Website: home-depot
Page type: payment
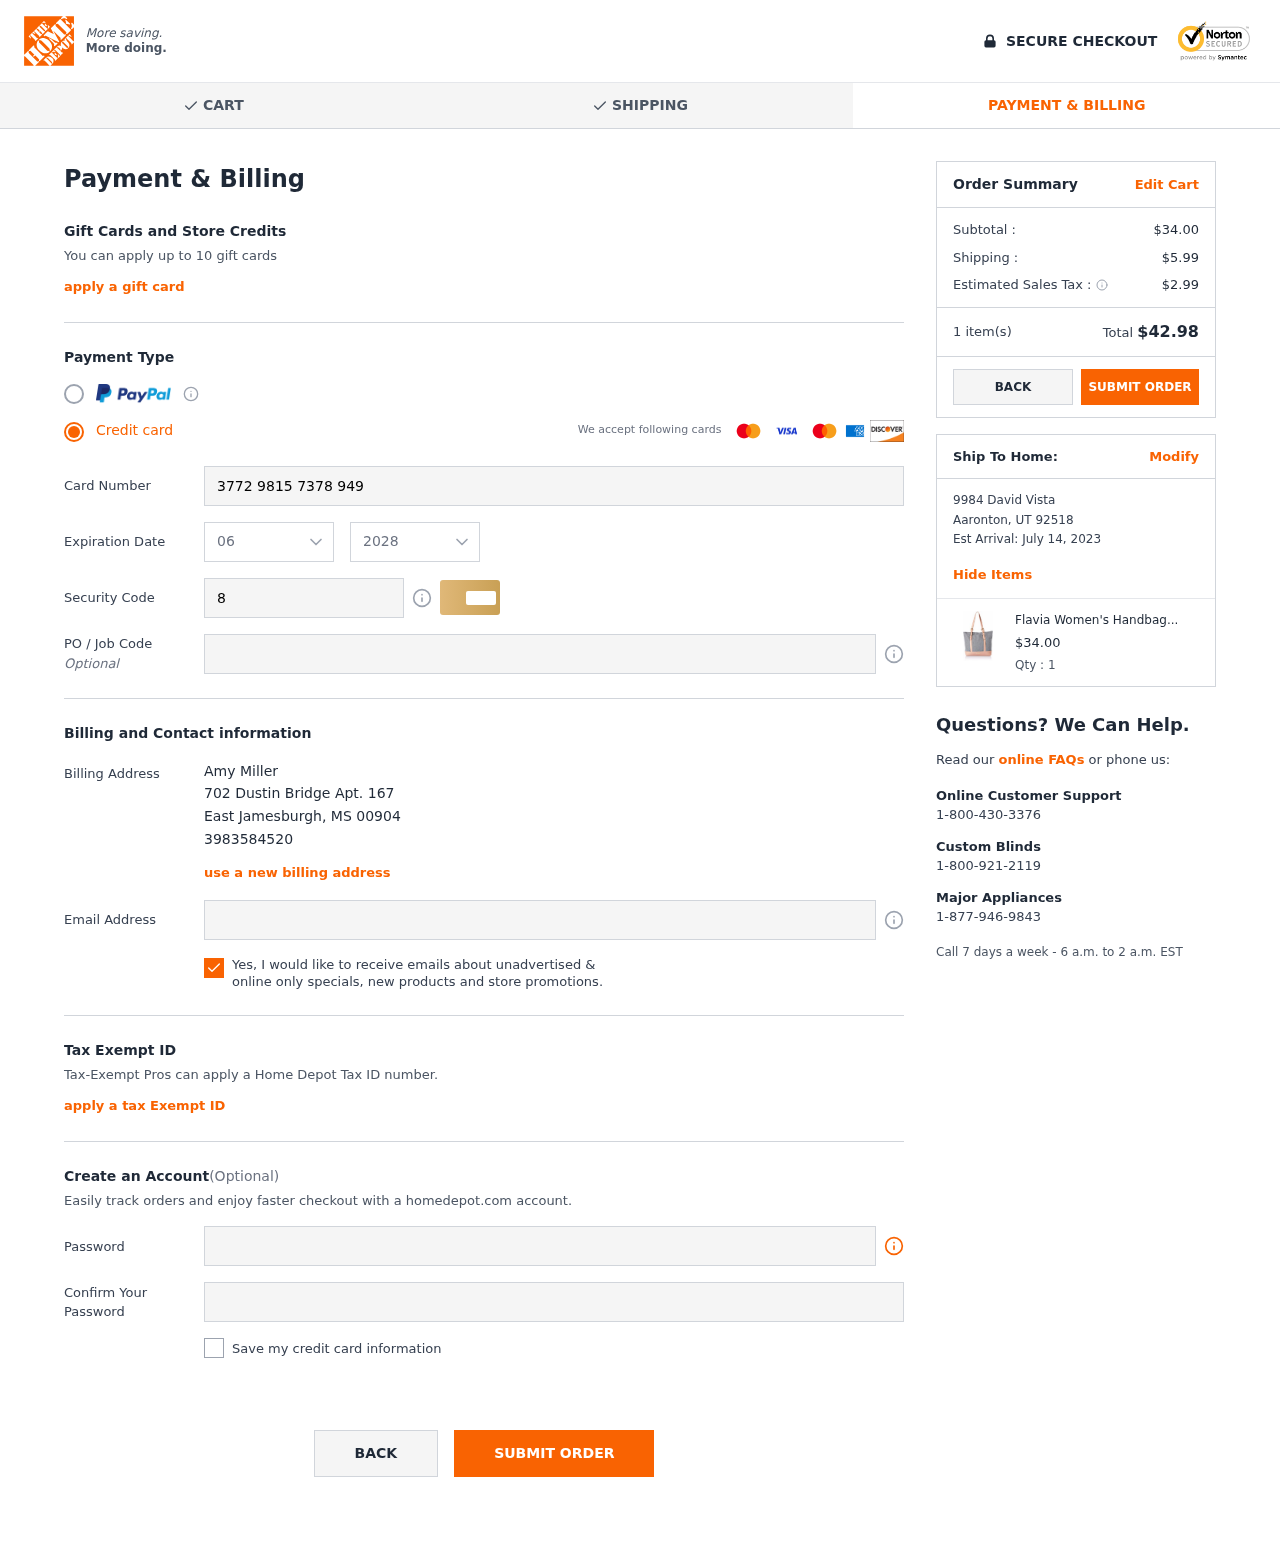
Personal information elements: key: PII_CARD_CVV
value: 8790
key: PII_CARD_EXPIRY_MONTH
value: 06
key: PII_CARD_EXPIRY_YEAR
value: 28
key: PII_CARD_NUMBER
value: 3772 9815 7378 949
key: PII_CITY
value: East Jamesburgh
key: PII_CITY2
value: Aaronton
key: PII_EMAIL
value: amymiller@yahoo.com
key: PII_FULLNAME
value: Amy Miller
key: PII_PHONE
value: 3983584520
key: PII_POSTCODE
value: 00904
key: PII_POSTCODE2
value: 92518
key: PII_STATE_ABBR
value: MS
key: PII_STATE_ABBR2
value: UT
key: PII_STREET
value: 702 Dustin Bridge Apt. 167
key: PII_STREET2
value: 9984 David Vista
Product elements: key: PRODUCT1_NAME
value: Flavia Women's Handbag (Lt Pink)
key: PRODUCT1_PRICE
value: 34
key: PRODUCT1_QUANTITY
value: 1
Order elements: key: ORDER_SUBTOTAL
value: $34.00
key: ORDER_SHIPPING_COST
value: $5.99
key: ORDER_TAX
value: $2.99
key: ORDER_NUM_ITEMS
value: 1 item(s)
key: ORDER_TOTAL
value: $42.98
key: ORDER_DELIVERY_DATE
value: July 14, 2023